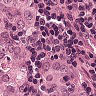
Metastatic tissue present: yes